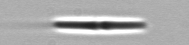
Label: pennate